Question: This applies specifically when you are using a formula in a cell. What I want to do is have the left half of the cell superscripted, the right half subscripted, and I'm going to put a slash through the middle. This can be accomplished with just words in the cells if you highlight the left word, superscript in, then subscript the right word, and add the slash border, like so:

This doesn't appear to be the case when you are using a formula instead of words. I don't think its possible through the text or similar functions(I'd love to be proven wrong), so I've resorted to VBA, which looks to be a dead end so far as well since it either sets the property to superscript or subscript, but not both(it ignores the subscript in the following code). I guess the root of the question is how can the cell have separate superscript/subscript properties set through the format cell GUI, but not through VBA. Any help would be appreciated.
'''
Sub formatTable()
Dim tempVar As Range
Set tempVar = ThisWorkbook.Worksheets("Sheet1").Range("B3")
tempVar.Characters(0, 4).Font.Superscript = True 'Left Side
tempVar.Characters(10, cint(len(tempVar)-4)).Font.Subscript = True 'Right Side
End Sub
'''
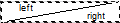
Answer: Just in case anyone finds this question and is still looking for a solution (from my comment to OP):-
> This <URL> may be useful to you - allowing you to have the cell
contents as a snippet of HTML. Your cell would contain something like
'="<html><sup>left</sup><sub>right</sub></html>"'
It's also possible to offload the rendering to IE as detailed in this StackOverflow <URL> which is the route OP took.